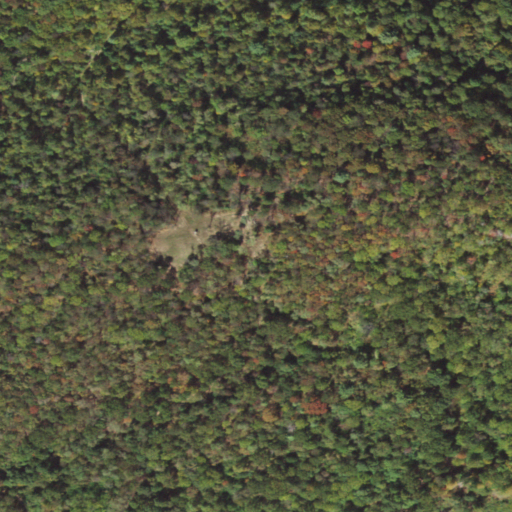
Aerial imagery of ridge(s) in Pennsylvania named Chestnut Ridge containing only deciduous forest